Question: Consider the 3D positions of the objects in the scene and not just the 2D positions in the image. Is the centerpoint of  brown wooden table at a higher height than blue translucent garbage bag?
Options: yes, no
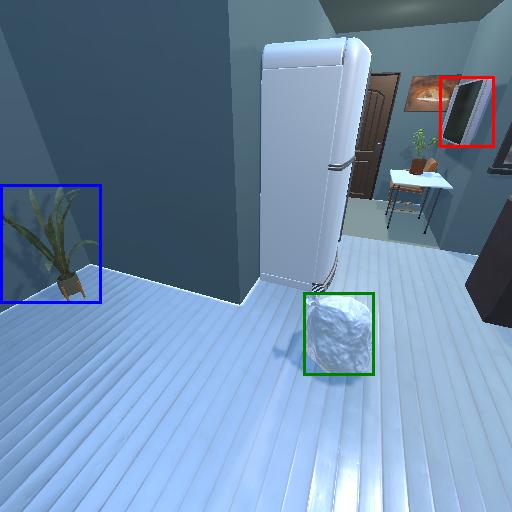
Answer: yes